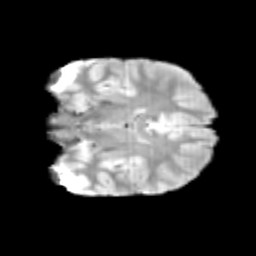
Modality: T2w
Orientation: coronal
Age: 12
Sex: male
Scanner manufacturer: siemens
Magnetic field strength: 3 T
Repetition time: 3.8 s
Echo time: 0.07 s